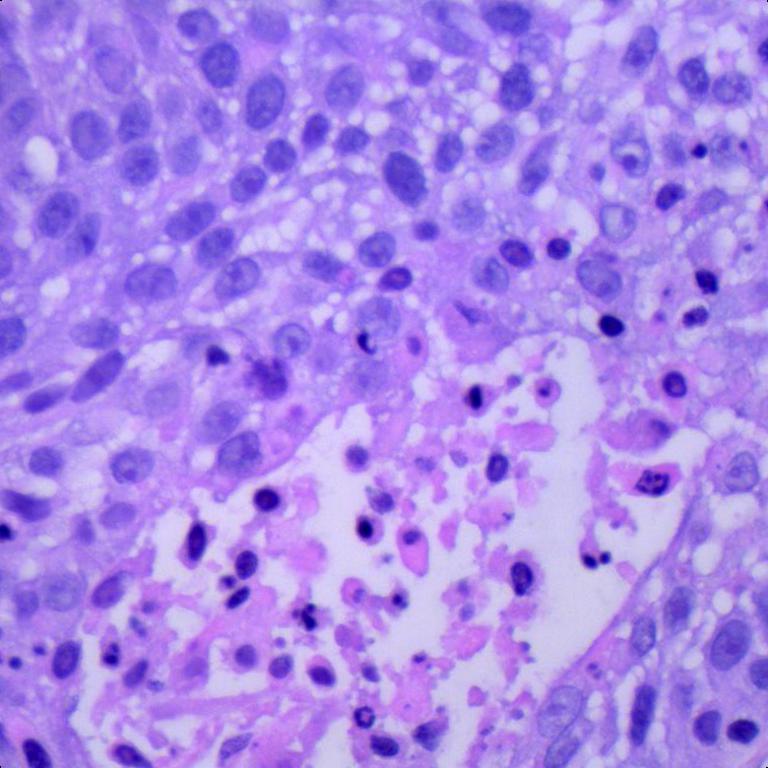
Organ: lung
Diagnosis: squamous carcinomas